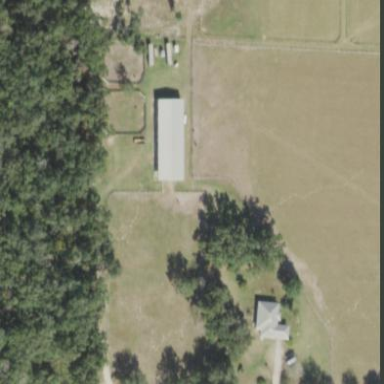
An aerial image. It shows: Farmyard area.